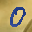
Label: 0